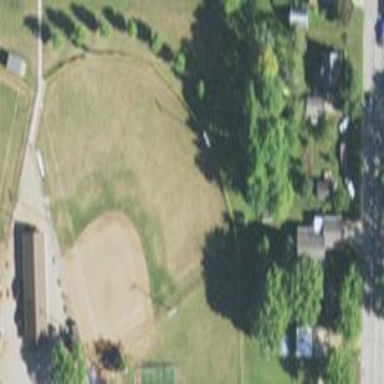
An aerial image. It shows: Baseball pitch for leisure and sports activities.